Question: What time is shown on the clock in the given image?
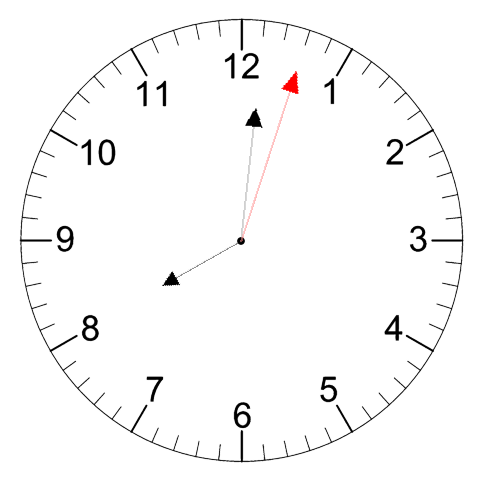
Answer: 08:01:03